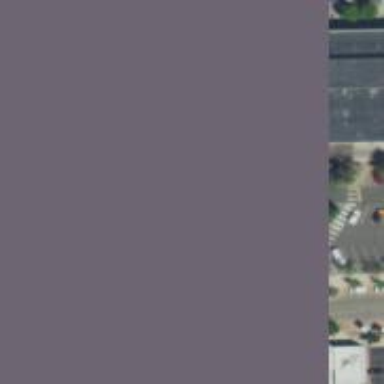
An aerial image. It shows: Parking space.